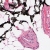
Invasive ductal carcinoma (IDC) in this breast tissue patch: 0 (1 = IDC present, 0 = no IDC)